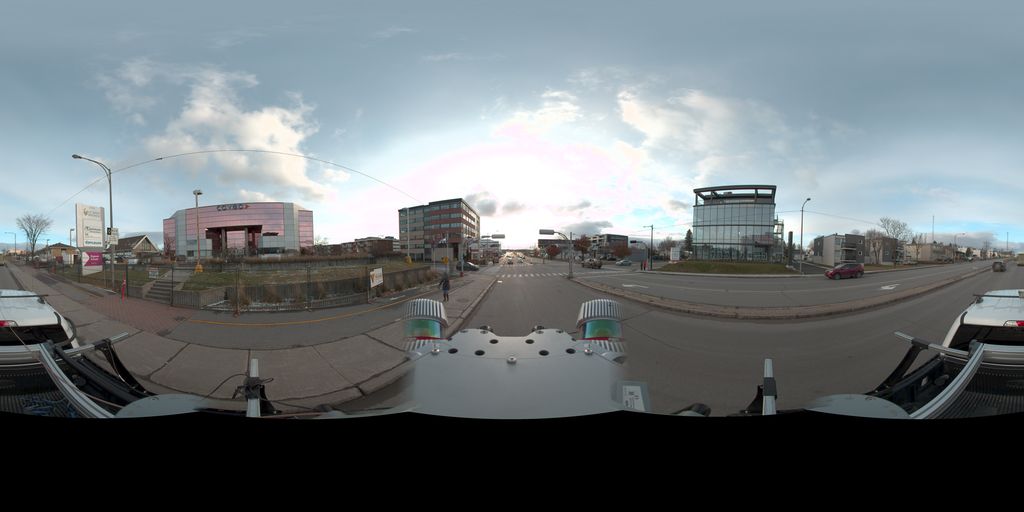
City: quebec_city